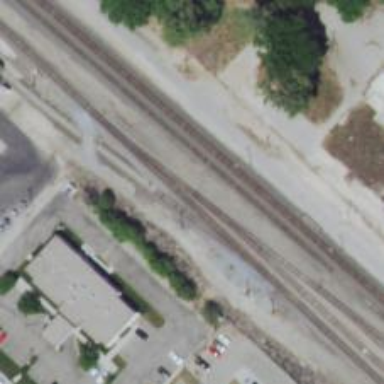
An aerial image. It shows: Railway siding for service.